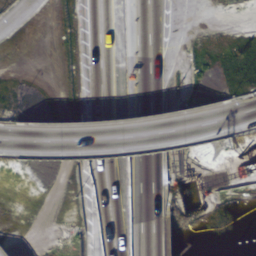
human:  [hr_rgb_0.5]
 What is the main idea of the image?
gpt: overpass